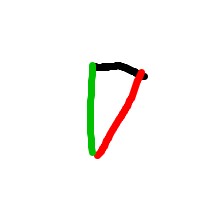
Shape: triangle